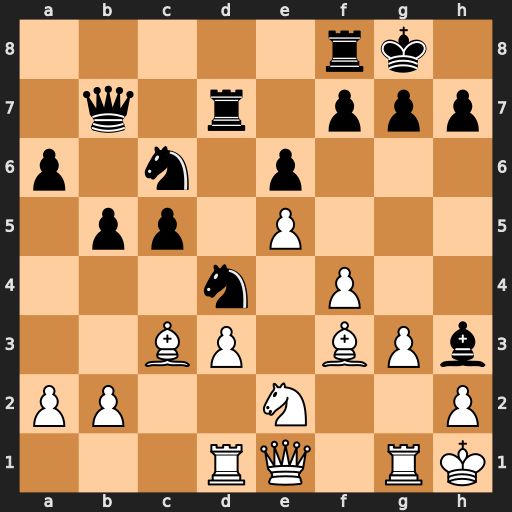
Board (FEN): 5rk1/1q1r1ppp/p1n1p3/1pp1P3/3n1P2/2BP1BPb/PP2N2P/3RQ1RK
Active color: w
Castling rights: -
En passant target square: -
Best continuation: Bxd4 Bg4 Bxg4 Nxe5+ Rg2